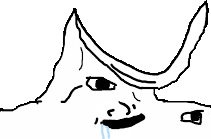
Label: 5_Brainlet